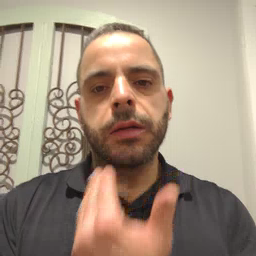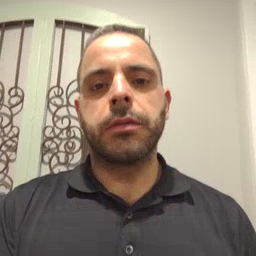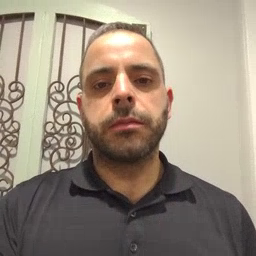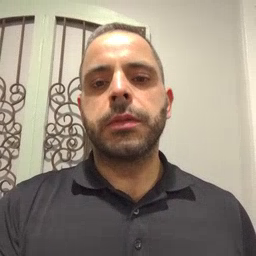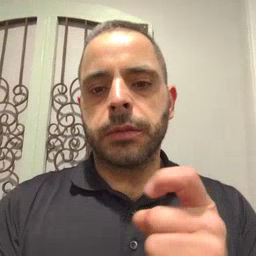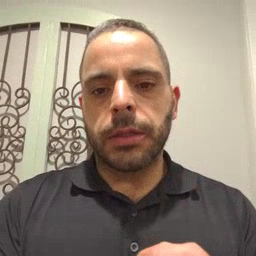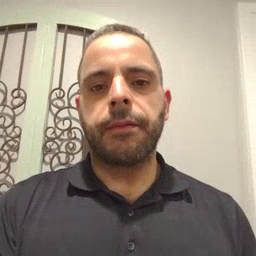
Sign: gift